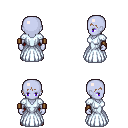
a pixel art fantasy rpg character, female body template, dark elf, purple skin, underdress, red pants, plain hairstyle, leather bracers, brown shoes, four views (front, back, left, right), 2x2 character sprite sheet, small pixel art, hard edges, no anti-aliasing